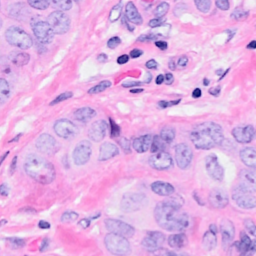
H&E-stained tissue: Breast